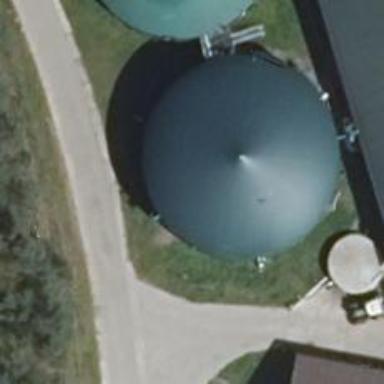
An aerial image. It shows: Covered reservoir building with generator inside. The building has dome-shaped roof and serves as digester.